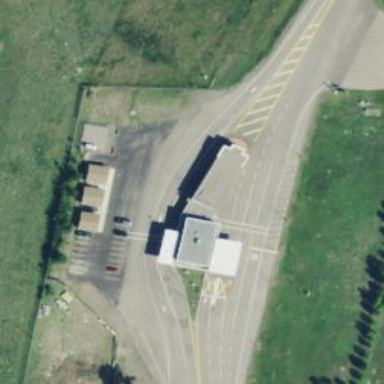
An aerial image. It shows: Border control barrier.